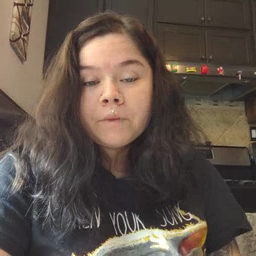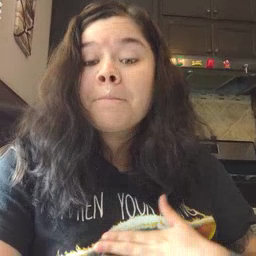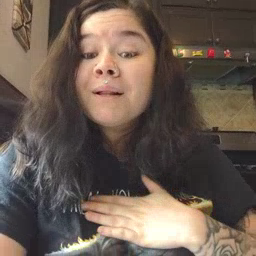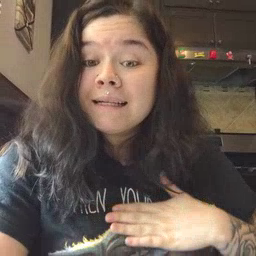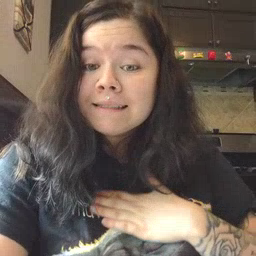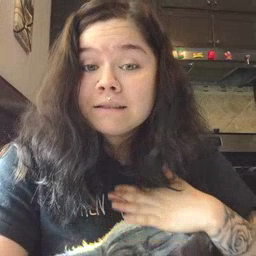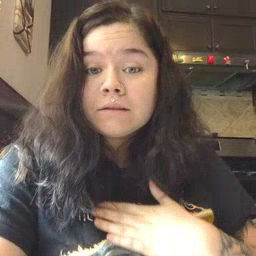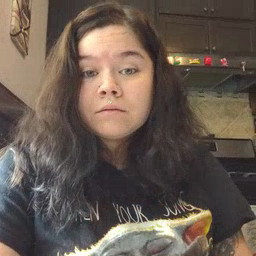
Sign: please